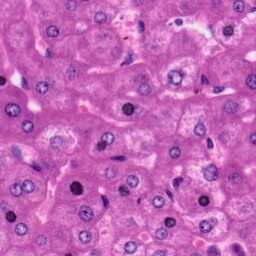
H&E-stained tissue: Liver